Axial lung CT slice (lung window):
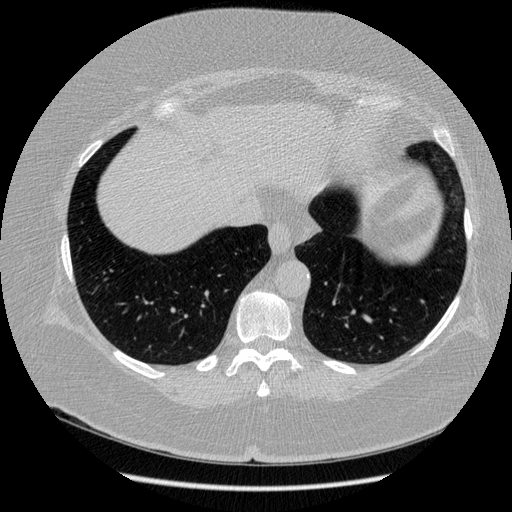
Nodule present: no